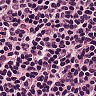
Metastatic tissue present: no